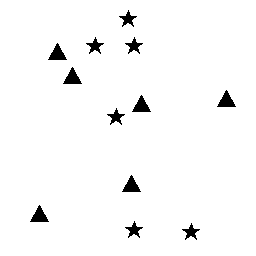
Squares: 0
Triangles: 6
Stars: 6
Total shapes: 12